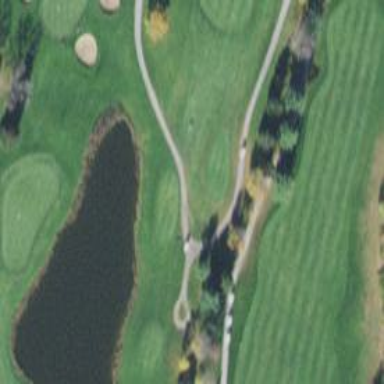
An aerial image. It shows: Pathway for golfing.